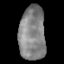
Tissue: lung
Cell type: Epithelial cells
Senescence score: 0.1598
Nuclear area (px): 1384
Mean DAPI intensity: 133.723